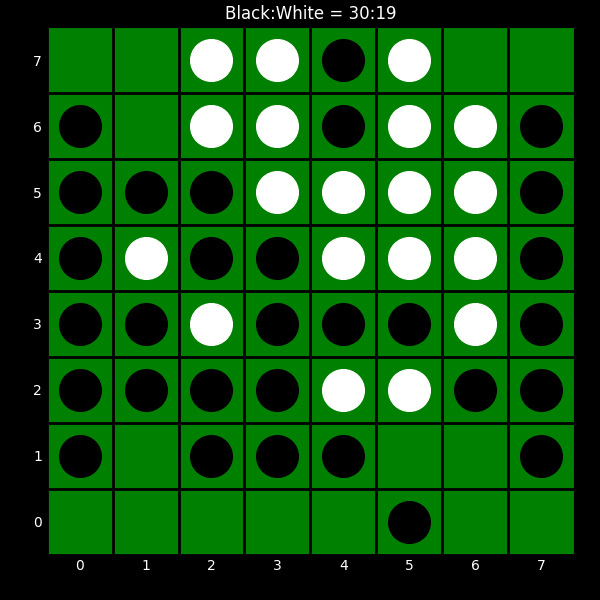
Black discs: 30
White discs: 19